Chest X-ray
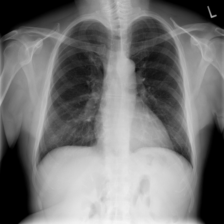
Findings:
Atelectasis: negative
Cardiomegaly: negative
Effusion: negative
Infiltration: negative
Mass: negative
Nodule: negative
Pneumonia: negative
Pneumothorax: negative
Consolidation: negative
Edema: negative
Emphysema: negative
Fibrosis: negative
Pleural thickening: negative
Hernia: negative